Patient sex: M
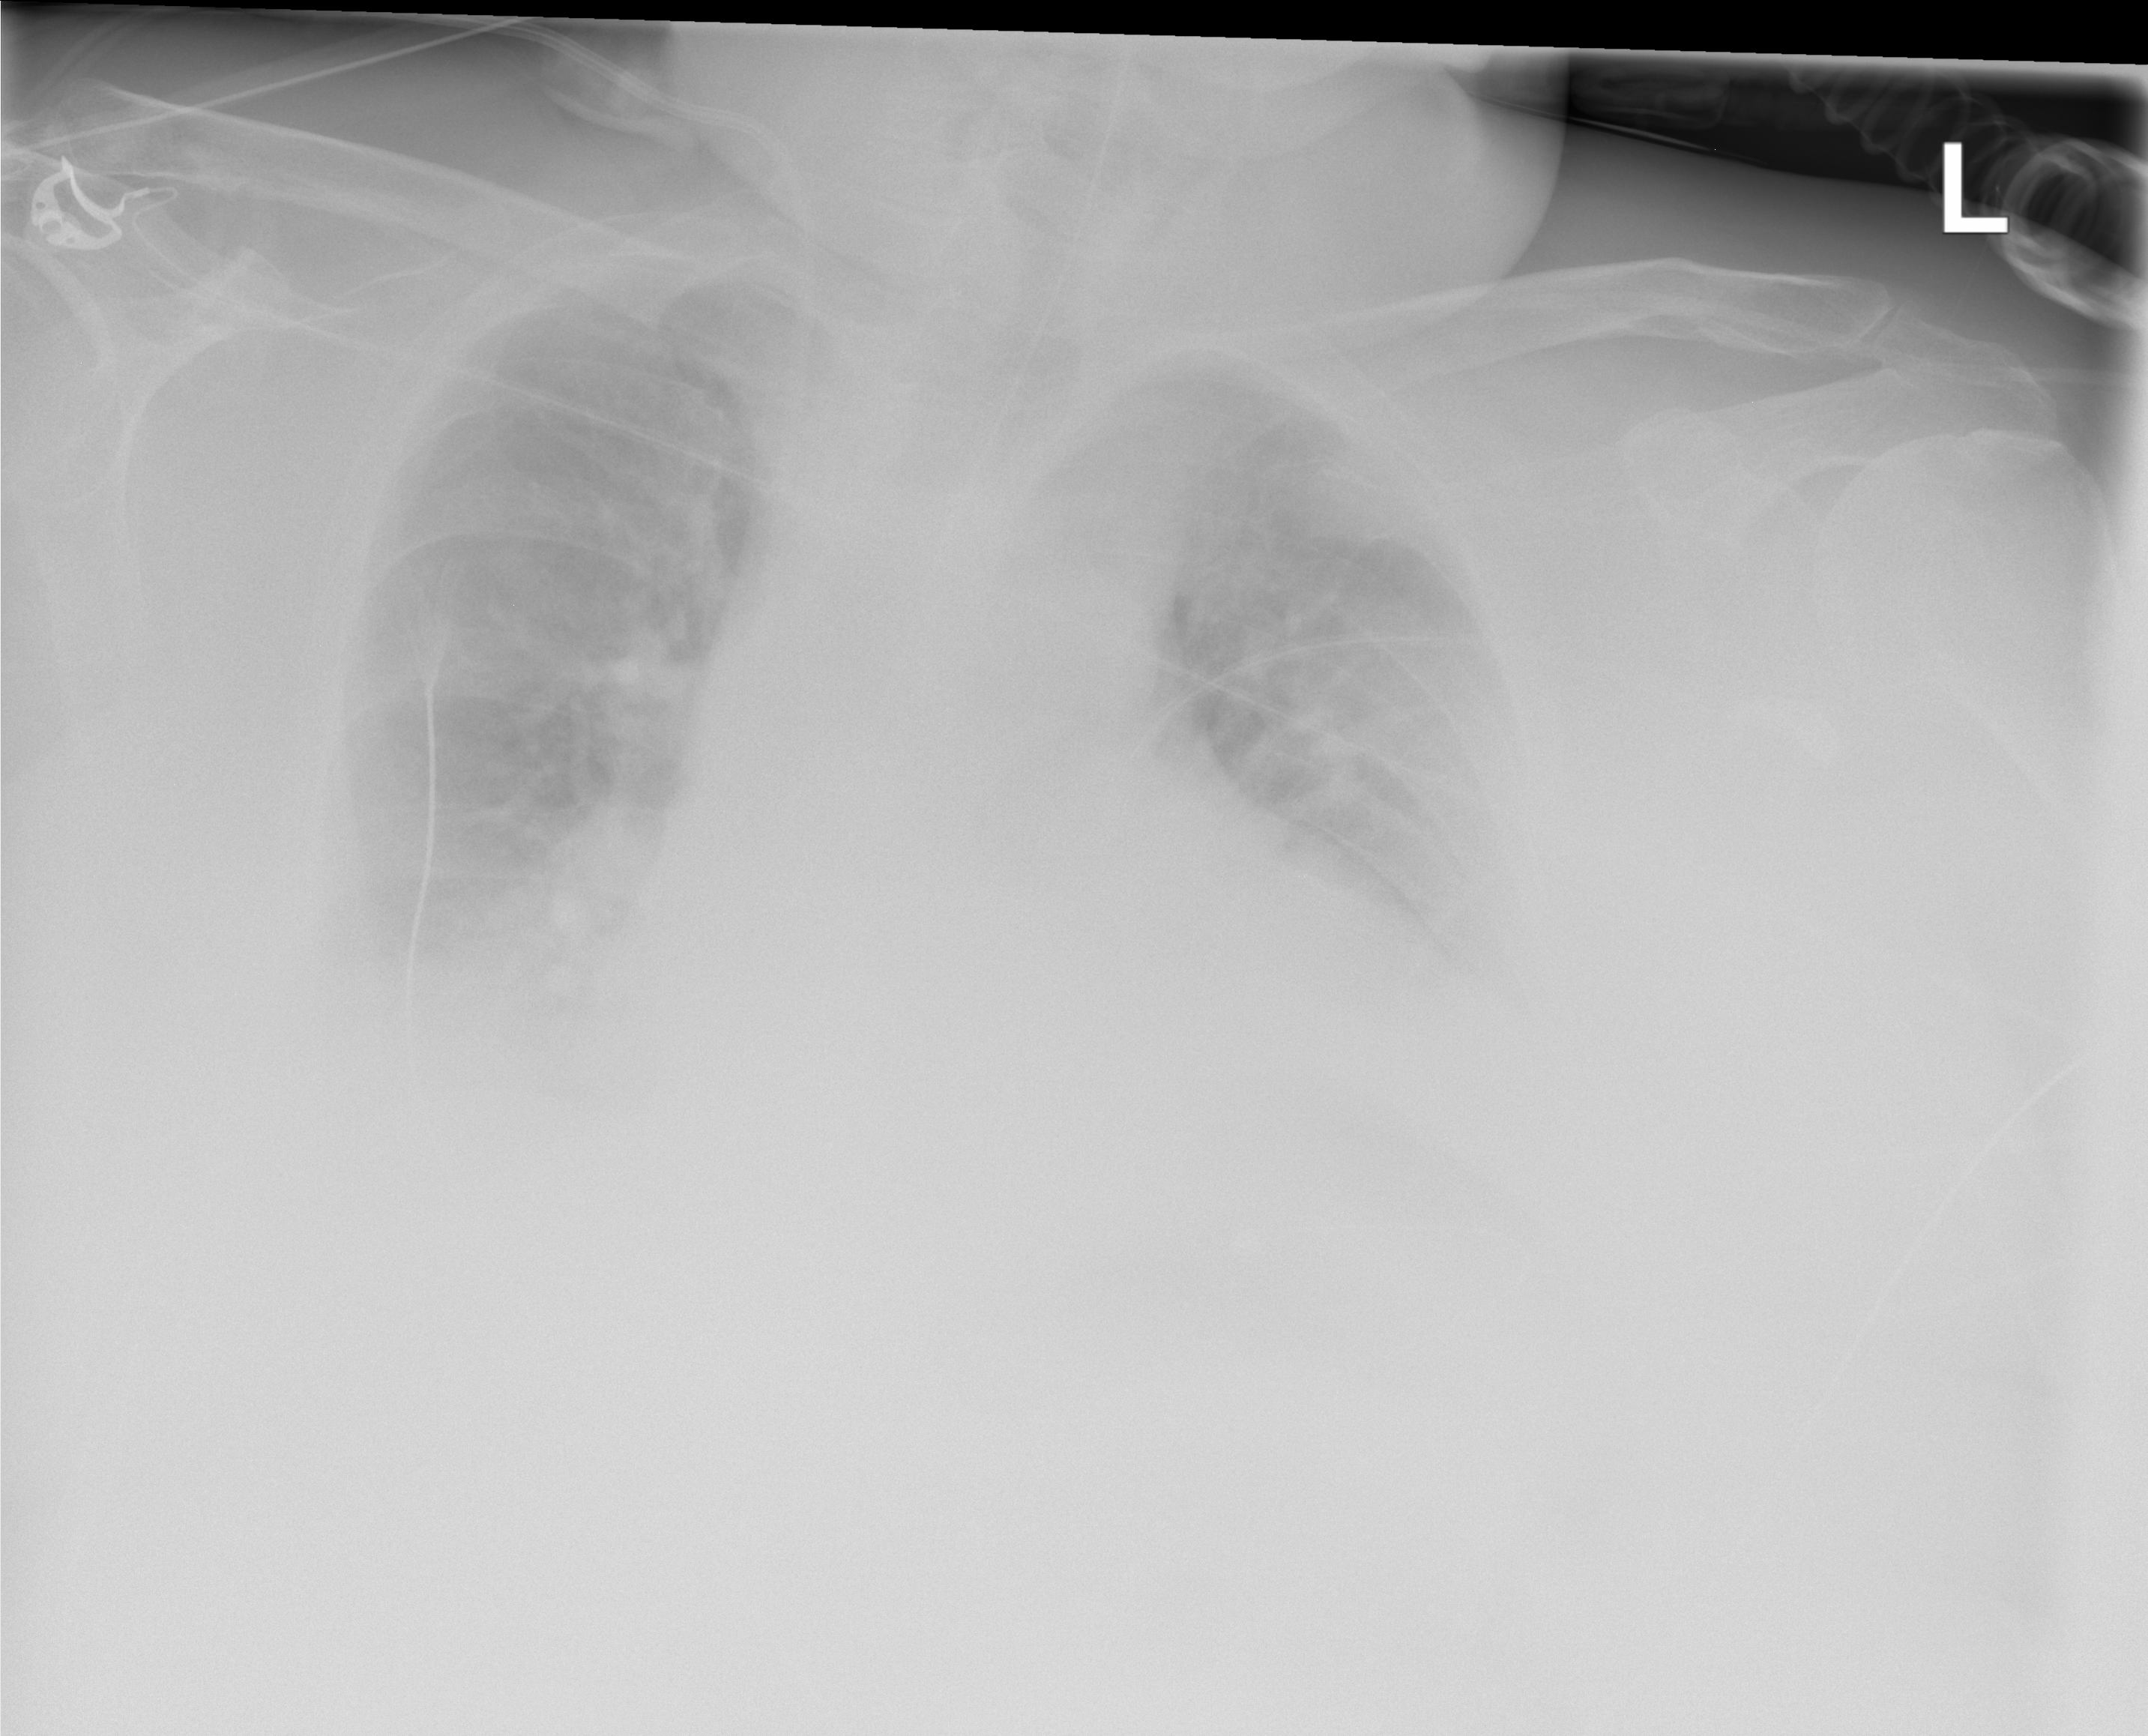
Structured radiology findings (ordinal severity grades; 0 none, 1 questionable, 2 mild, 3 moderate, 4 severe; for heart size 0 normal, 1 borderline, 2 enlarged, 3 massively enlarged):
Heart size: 2
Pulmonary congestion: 3
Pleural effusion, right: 3
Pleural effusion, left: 3
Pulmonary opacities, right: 0
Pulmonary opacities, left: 0
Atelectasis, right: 2
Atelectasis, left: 2